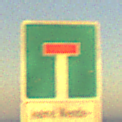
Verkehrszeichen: Sackgasse
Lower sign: HinweisGeaenderteVorfahrtVerkehrsfuehrungVerkehrsregelung3
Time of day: SunriseSunset
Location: Outdoor (RoadRail)
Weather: PartlyCloudy
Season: NotSpecified
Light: Natural